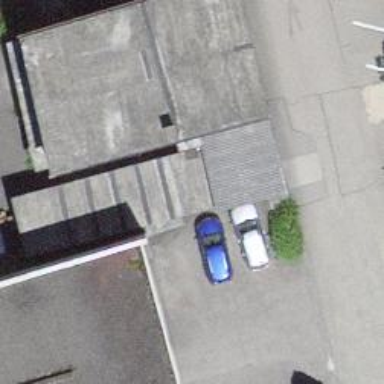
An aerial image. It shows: Warehouse.